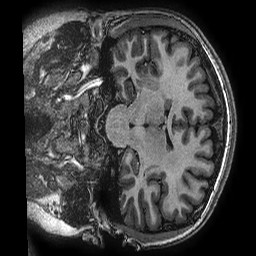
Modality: T1w
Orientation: coronal
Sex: female
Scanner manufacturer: ge
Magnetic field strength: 3 T
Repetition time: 0.00766 s
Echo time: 0.003476 s